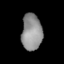
Tissue: skin
Cell type: Epithelial cells
Senescence score: 0.2817
Nuclear area (px): 728
Mean DAPI intensity: 143.885